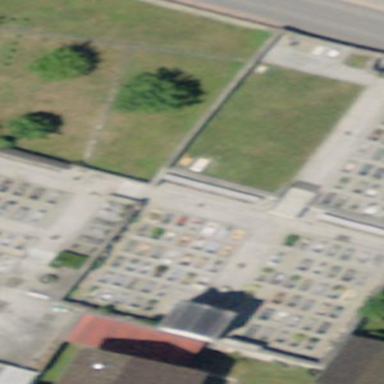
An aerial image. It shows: Cemetery.